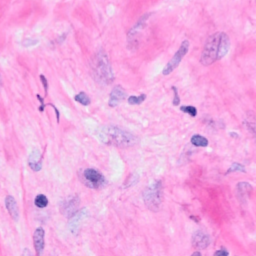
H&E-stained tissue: Breast